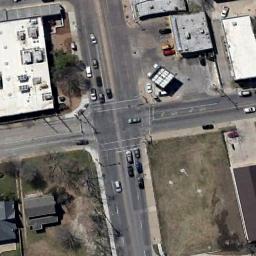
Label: intersection